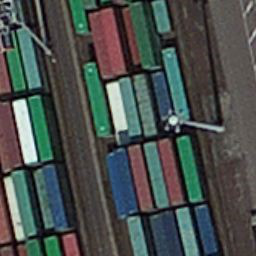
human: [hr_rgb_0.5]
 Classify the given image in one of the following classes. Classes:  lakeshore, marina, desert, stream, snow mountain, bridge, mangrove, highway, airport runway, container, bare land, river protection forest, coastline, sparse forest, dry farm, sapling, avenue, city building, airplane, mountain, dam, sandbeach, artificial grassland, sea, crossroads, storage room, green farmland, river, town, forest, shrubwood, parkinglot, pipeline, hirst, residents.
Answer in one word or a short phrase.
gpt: container